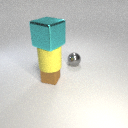
large cyan metal cube above small brown metal cube